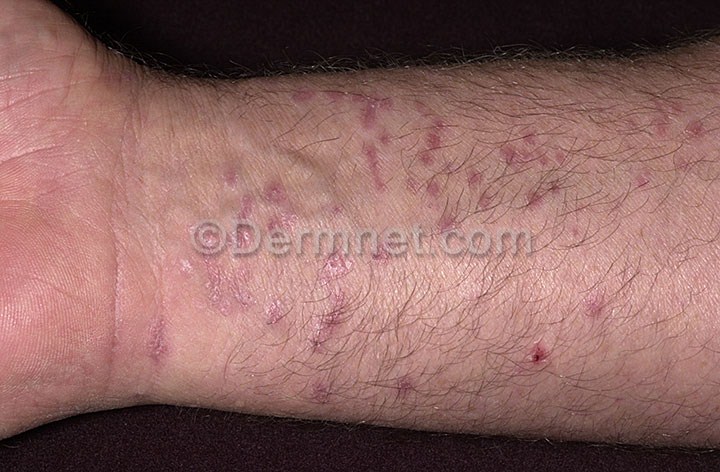
Disease: Nail Fungus and other Nail Disease